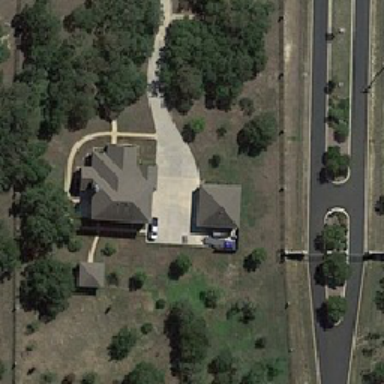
Some buildings are surrounded by some green trees .